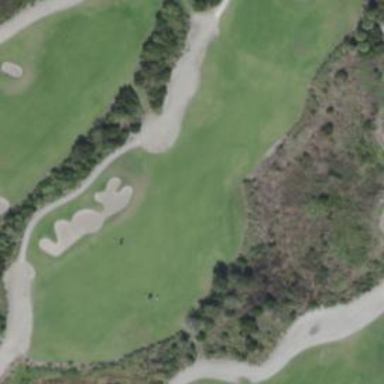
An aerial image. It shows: Golf fairway surrounded by grass.